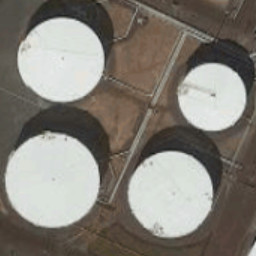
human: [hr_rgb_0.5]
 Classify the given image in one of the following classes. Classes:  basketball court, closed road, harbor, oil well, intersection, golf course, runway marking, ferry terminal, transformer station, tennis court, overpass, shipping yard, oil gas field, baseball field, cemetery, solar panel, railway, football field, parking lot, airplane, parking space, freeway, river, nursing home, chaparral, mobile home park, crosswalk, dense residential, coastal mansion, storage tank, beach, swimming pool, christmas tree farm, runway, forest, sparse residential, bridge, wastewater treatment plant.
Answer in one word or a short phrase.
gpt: storage tank